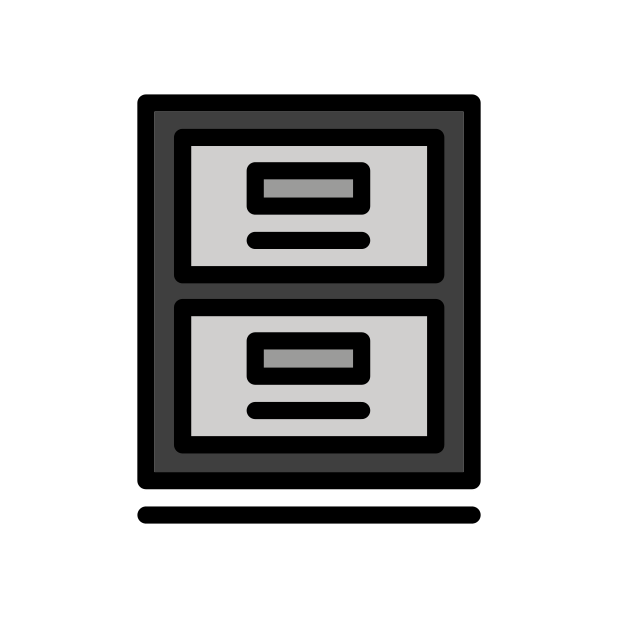
file cabinet